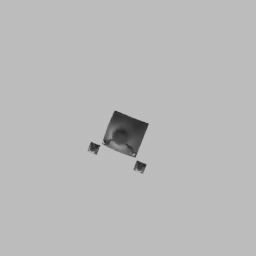
Label: electronics